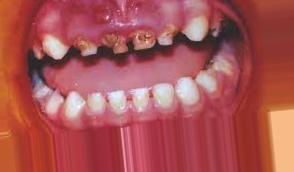
Condition: Caries